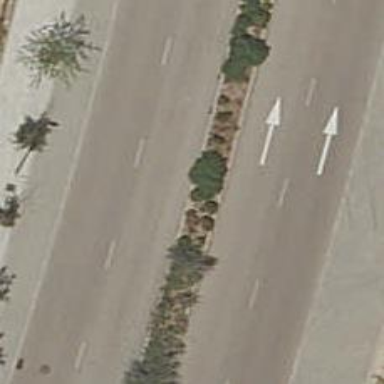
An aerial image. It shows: Hedge barrier.